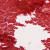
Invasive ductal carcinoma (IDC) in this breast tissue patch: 0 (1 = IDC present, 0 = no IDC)